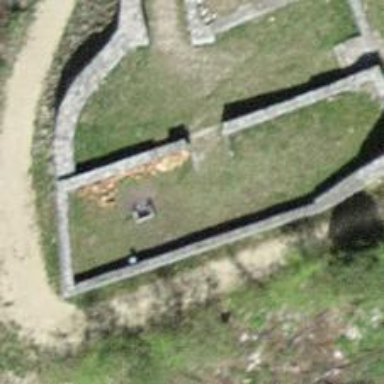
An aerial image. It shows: Picnic site for tourists.